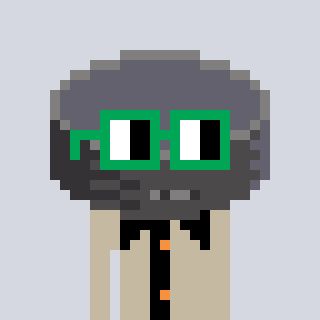
a pixel art character with square green glasses, a hockey puck-shaped head and a bege-colored body on a cool background